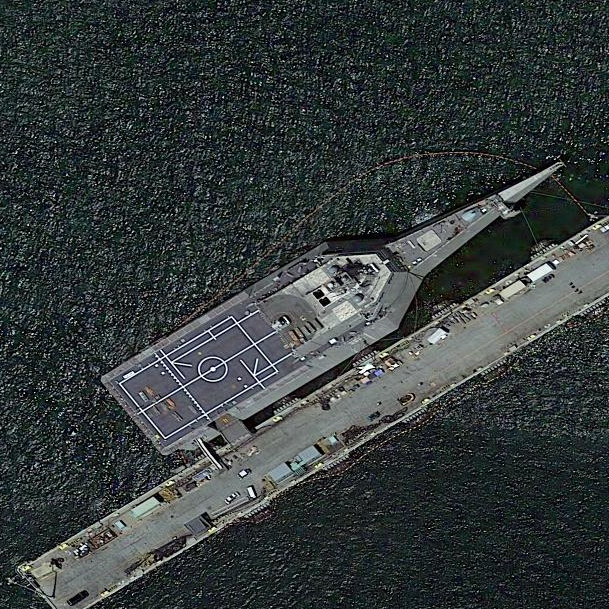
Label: Independence-class_combat_ship